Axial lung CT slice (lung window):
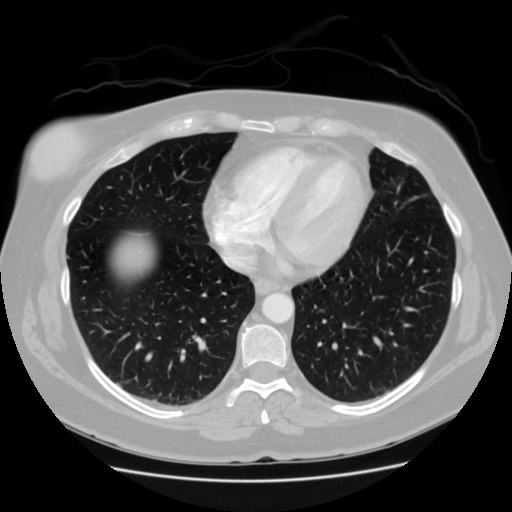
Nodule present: no